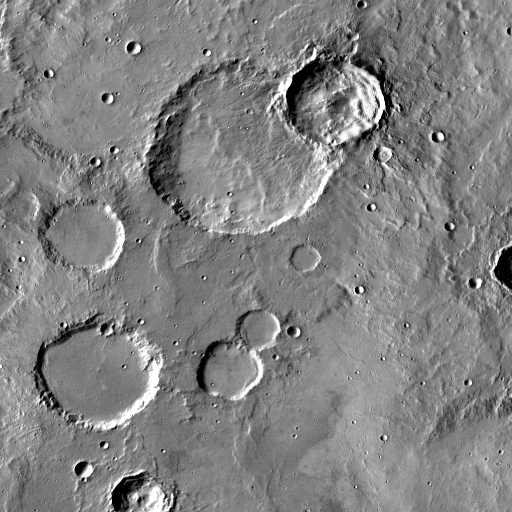
Crater classes present: Background, Other, Layered, Buried, Secondary